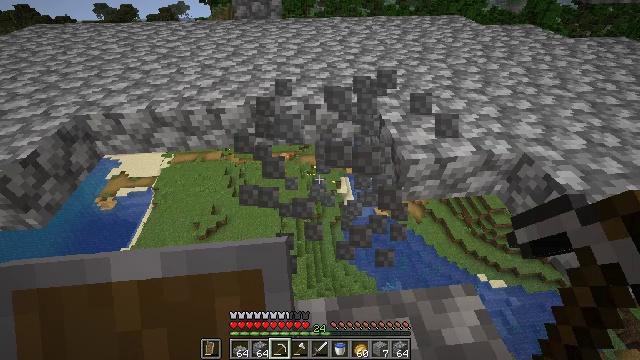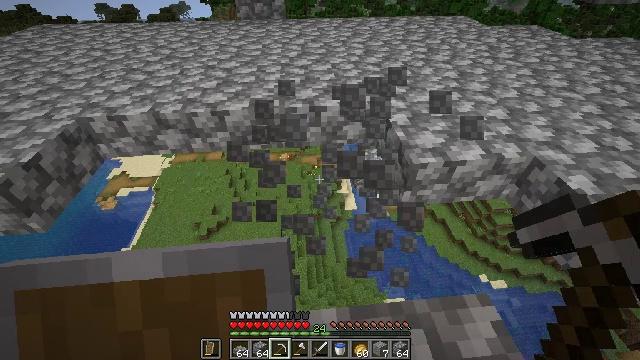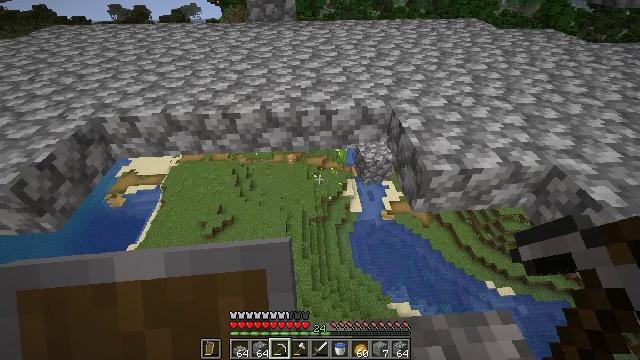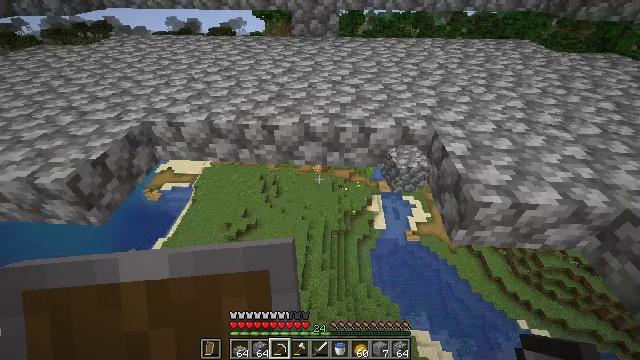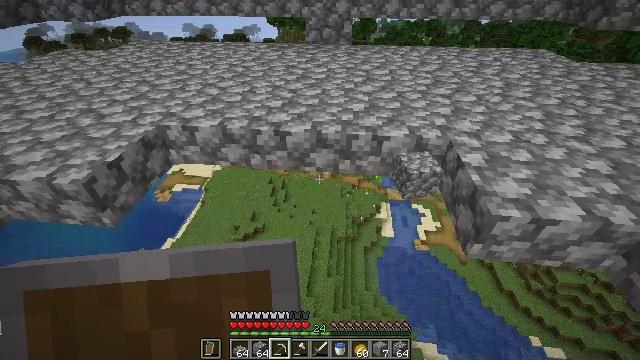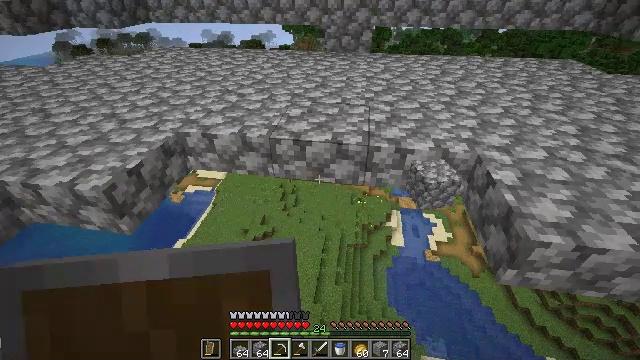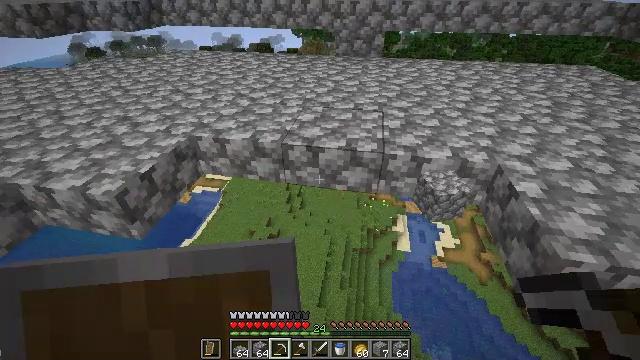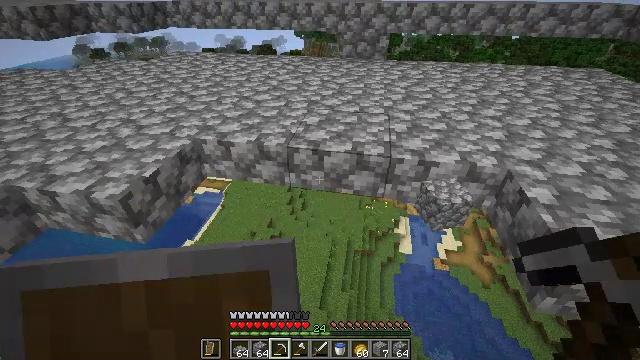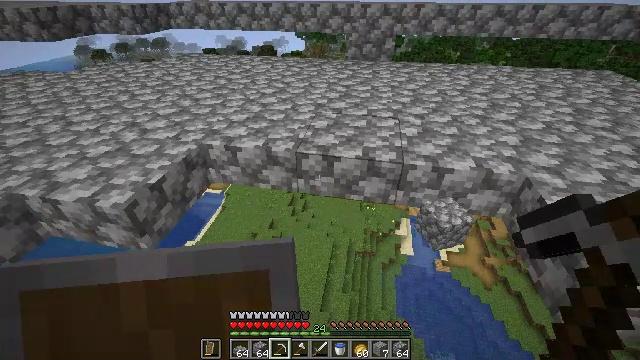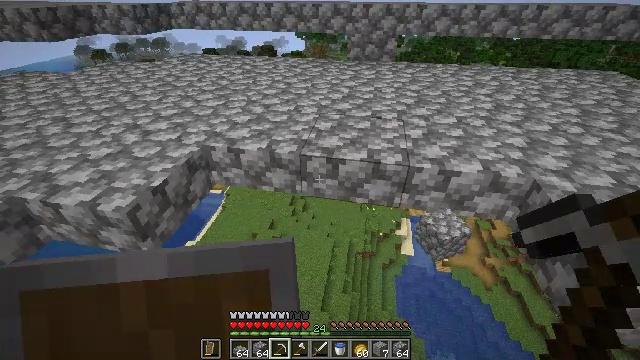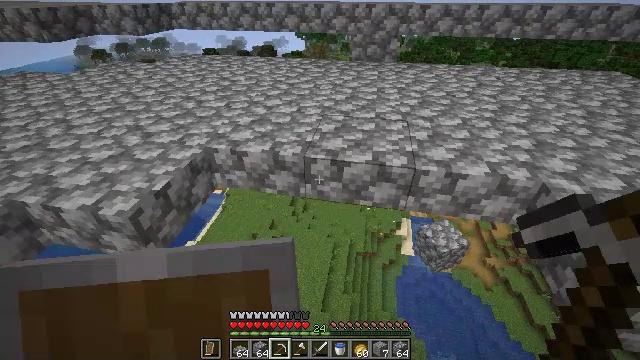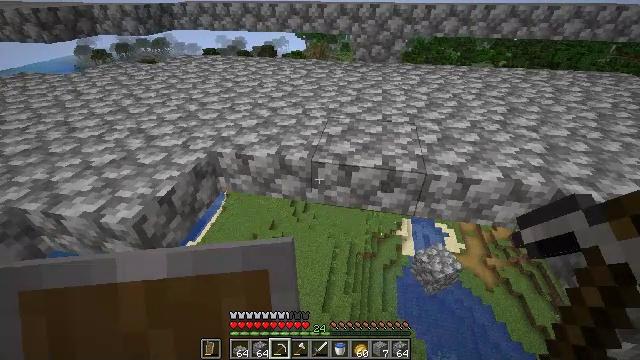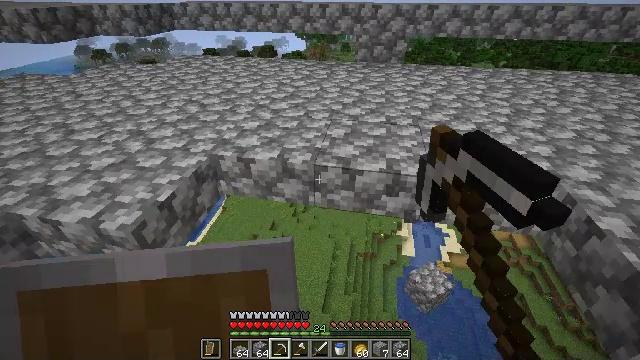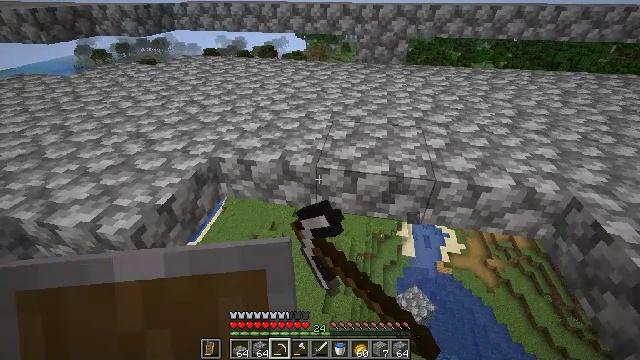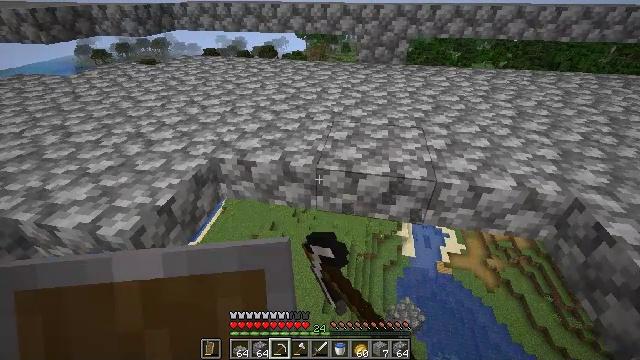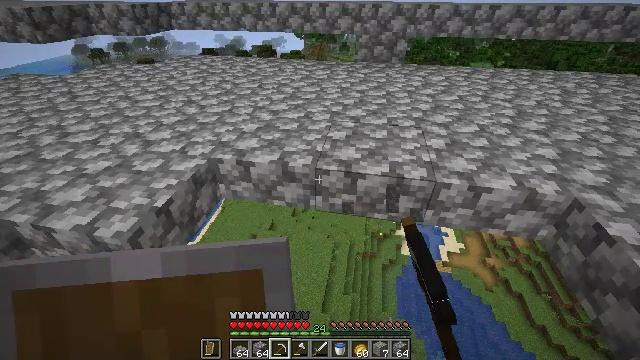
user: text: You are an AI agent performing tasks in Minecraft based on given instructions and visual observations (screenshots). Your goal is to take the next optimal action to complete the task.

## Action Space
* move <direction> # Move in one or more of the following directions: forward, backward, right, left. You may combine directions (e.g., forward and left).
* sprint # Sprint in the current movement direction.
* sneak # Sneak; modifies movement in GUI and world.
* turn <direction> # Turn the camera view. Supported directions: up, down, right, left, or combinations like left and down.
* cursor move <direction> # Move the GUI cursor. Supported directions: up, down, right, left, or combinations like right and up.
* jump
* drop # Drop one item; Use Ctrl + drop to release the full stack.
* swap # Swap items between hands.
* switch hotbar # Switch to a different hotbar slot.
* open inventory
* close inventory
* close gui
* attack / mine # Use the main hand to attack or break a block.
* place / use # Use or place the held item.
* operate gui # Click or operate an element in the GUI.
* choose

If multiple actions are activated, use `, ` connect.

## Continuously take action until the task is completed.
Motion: motion action
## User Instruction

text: Attack the cobblestone slab to gather it.
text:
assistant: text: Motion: move forward and move left, sneak, attack / mine
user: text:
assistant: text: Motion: move forward and move left, sneak, turn left, attack / mine
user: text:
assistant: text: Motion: move forward and move left, sneak, turn left and up
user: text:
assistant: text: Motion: move forward and move left, sneak, turn left and up
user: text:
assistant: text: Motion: move forward and move left, sneak, turn left and up
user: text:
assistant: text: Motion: move forward and move left, sneak, turn left
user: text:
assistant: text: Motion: move forward and move left, sneak
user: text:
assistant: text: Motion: move forward and move left, sneak
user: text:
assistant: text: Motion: move forward and move left, sneak
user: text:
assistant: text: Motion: move forward and move left, sneak
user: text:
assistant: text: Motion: move forward, sneak, attack / mine
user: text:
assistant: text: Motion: sneak, attack / mine
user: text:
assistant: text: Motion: sneak, attack / mine
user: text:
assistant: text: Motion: sneak, attack / mine
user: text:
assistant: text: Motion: sneak, attack / mine
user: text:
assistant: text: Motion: sneak, turn right, attack / mine
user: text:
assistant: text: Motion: sneak, turn right, attack / mine
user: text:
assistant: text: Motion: sneak, turn right, attack / mine
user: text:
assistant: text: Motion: sneak, turn right, attack / mine
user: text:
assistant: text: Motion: sneak, turn right, attack / mine
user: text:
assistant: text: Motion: sneak, turn right, attack / mine
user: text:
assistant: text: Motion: sneak, attack / mine
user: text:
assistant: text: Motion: sneak, attack / mine
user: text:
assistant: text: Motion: sneak, attack / mine
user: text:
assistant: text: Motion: sneak, attack / mine
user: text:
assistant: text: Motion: sneak, attack / mine
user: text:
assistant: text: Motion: sneak, attack / mine
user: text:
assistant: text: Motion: sneak, attack / mine
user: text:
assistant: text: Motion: sneak, attack / mine
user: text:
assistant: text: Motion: sneak, attack / mine